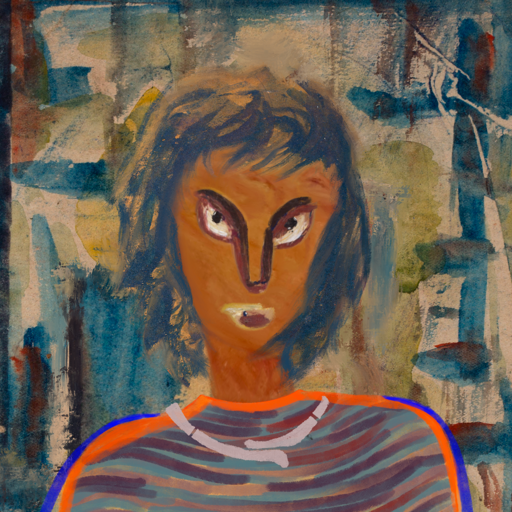
Background: Orphan, Head And Neck Front: Pious_Lady, Face Front: After_Raid, Bust: Experience, Hair Front: InTheSun, Head Accessory: Blank, Second Necklace: Blank, Necklace: Hypocrite_2, Baby: Blank